Question: I'm working on a project where there is a table on a website that is filled with data, and the table is 7 pages long. it is the table on this website: <URL> . You get to the next page through an svg path. I have to get data from all 7 pages. I don't know how to click on this svg path. Please let me know if you know how to click on the path. even though the svg doesn't have an aria-label or a class.
this is a photo of the source code.

I have tried many different things including:
'''
driver.find_element_by_xpath('//div[@id="icon-chevron-right"]/*[name()="svg"]/*[name()="path"]').click()
'''
this is the error that I am getting: raise exception_class(message, screen, stacktrace)
selenium.common.exceptions.NoSuchElementException: Message: no such element: Unable to locate element: {"method":"xpath","selector":"//div[@id="icon-chevron-right"]/[name()="path"]"}
(Session info: chrome=92.0.4515.107)
Thank you for your help. please help me with this.
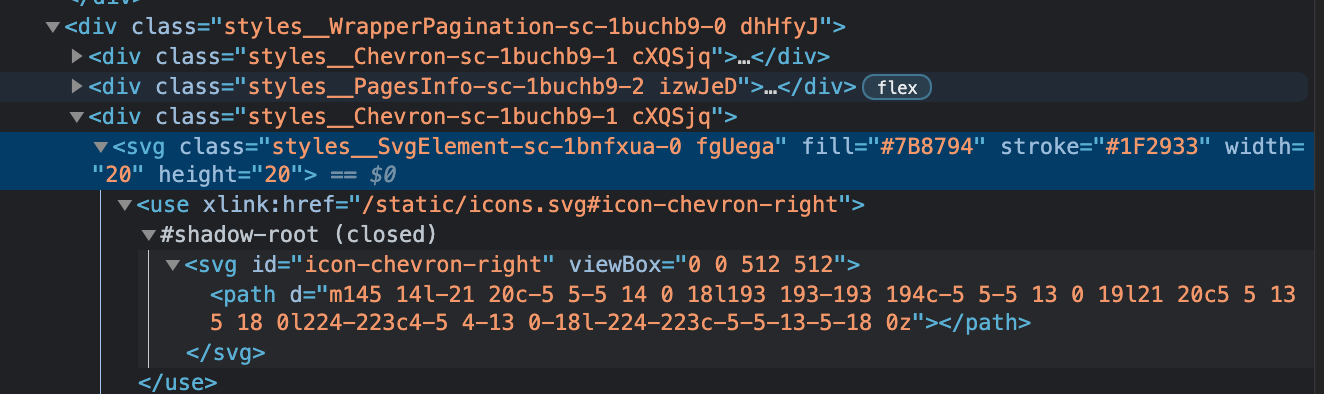
Answer: Slightly different approach than using the GUI - but have a look at the below. Doing it this way offers much more data than the front end shows.
It looks like the '/market/history' page comes down with the JSON data (it's not a separate call in can identify in dev tools).
However - if you:
1. Get the page with the python requests library
2. Parse the html and find the json data object which is @id="__NEXT_DATA__"
3. Get the right part of the json which has the table data
4. Filter the object to get rid of a few bits and pieces (where name != none)
'''
from lxml import html
import requests
import json
url = "https://nonfungible.com/market/history"
#get the page and parse
response = requests.get(url)
page = html.fromstring(response.content)
#get the data and convert to json
datastring = page.xpath('//script[@id="__NEXT_DATA__"]/text()')
data = json.loads(datastring[0])
#print(json.dumps(data, indent=4)) #this prints everything
#Get the relevant part of the json (it has lots of other cr*p in there - it was effort to find this
tabledata = data['props']['pageProps']['currentTotals']
# this filters out some of the unneeded data
AllItems = list(filter(lambda x: x['name'] !=None, tabledata))
#print out each item - which relates to an row in the table
for item in AllItems:
print (item['name'])
print (item['totals']['alltime']['usd'])
print (json.dumps(item, indent=4))
'''
What you need to do from here is extract what you want from the json.
I've started you off...
The first 2 prints in the loop output this:
> meebits157251919.08
Which match the items on the website:
<URL>
The last print does this is everything that item has. This will let you see the structure and help you get your data out. It looks like this:
'''
{
"name": "meebits",
"totals": {
"alltime": {
"count": 15622,
"traders": 5023,
"usd": 157251919.08,
"average": 10066.06,
"transfer_count": 29826,
"transfer_unique_assets": 19981,
"asset_unique_owners": 4812,
"asset_usd": 95541331.68,
"asset_average": 10566.39
},
"oneday": {
"count": 0,
"traders": 0,
"usd": 0,
"average": 0,
"transfer_count": 0,
"transfer_unique_assets": 0,
"asset_unique_owners": 0,
"asset_usd": 0,
"asset_average": 0
},
"twodayago": {
"count": 0,
"traders": 0,
"usd": 0,
"average": 0
},
"sevenday": {
"count": 144,
"traders": 165,
"usd": 703913.21,
"average": 4888.29,
"transfer_count": 265,
"transfer_unique_assets": 204,
"asset_unique_owners": 125,
"asset_usd": 611620.92,
"asset_average": 5412.57
},
"thirtyday": {
"count": 1663,
"traders": 1167,
"usd": <PHONE>.8,
"average": 7614.46,
"transfer_count": 2551,
"transfer_unique_assets": 1704,
"asset_unique_owners": 781,
"asset_usd": <PHONE>.2,
"asset_average": 9107.49
}
}
}
'''